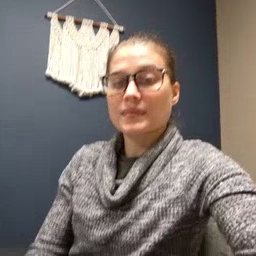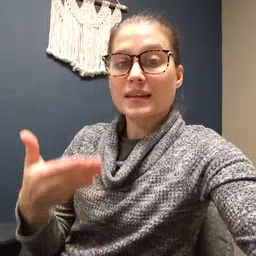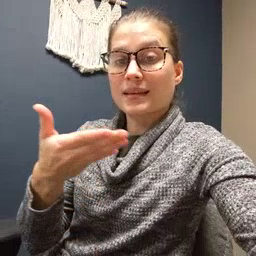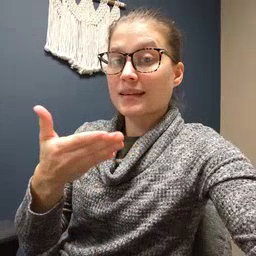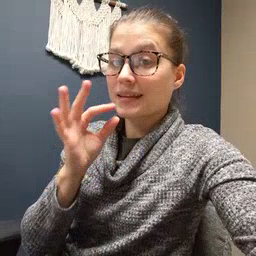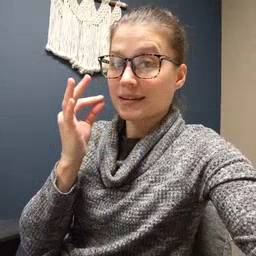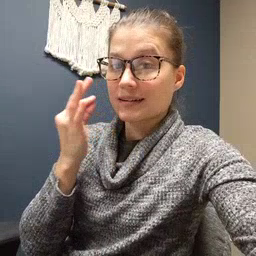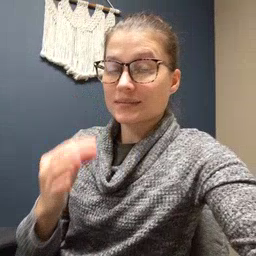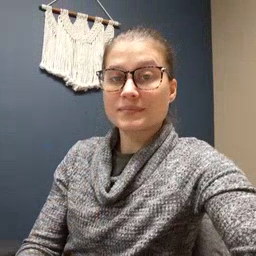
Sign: kitty